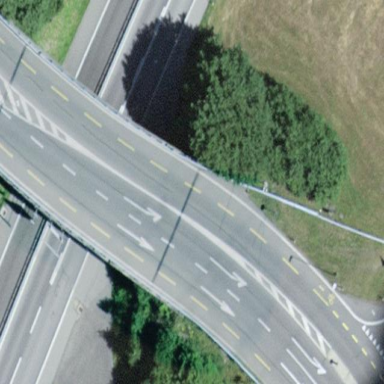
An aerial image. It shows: Man-made bridge.